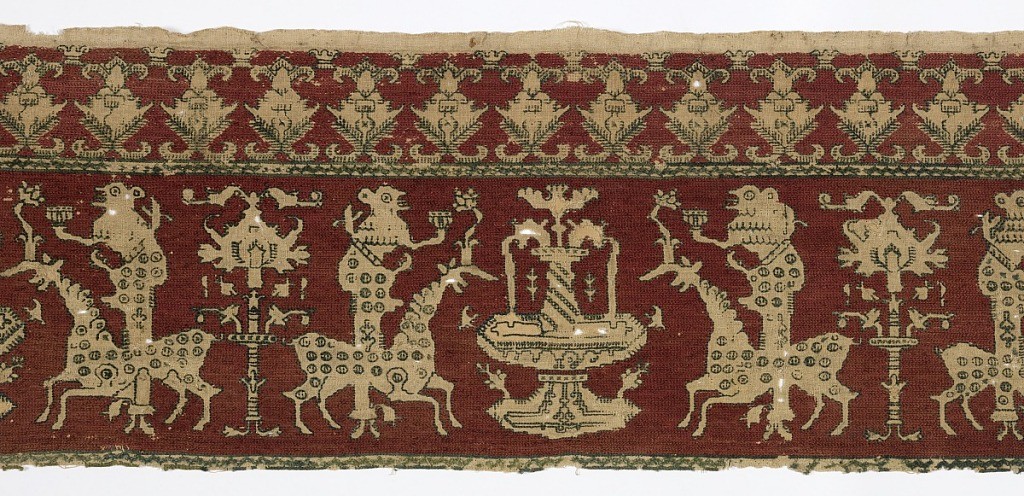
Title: Band
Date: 18th century
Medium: linen and silk Technique: embroidered
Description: Natural color linen worked in red silk with the design reserved in the linen outlined in green silk. Details of decoration in green silk. Main design consists of a fountain flanked by grotesque figures with animal-like heads and holding a cup. Standing behind a strange four-footed beast (stag?) whose horns sprout into a flower. Above is a border of highly stylized plant forms. Piece appears to be a part of a larger embroidery as the guard border below is cut. Stitches outline in green silk closely laid chain stitch for red of background.